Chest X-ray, PA view. Patient: 53 years old, sex F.
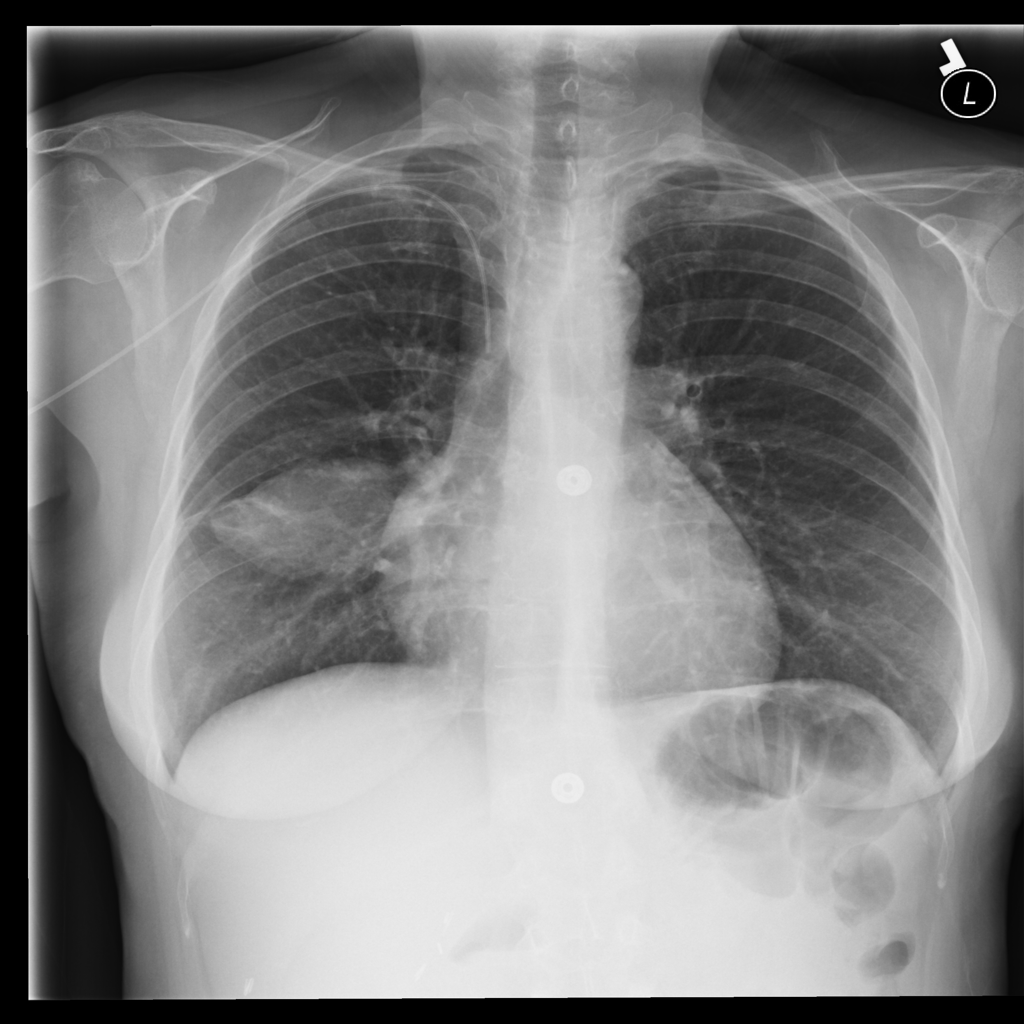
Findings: Infiltration, Mass